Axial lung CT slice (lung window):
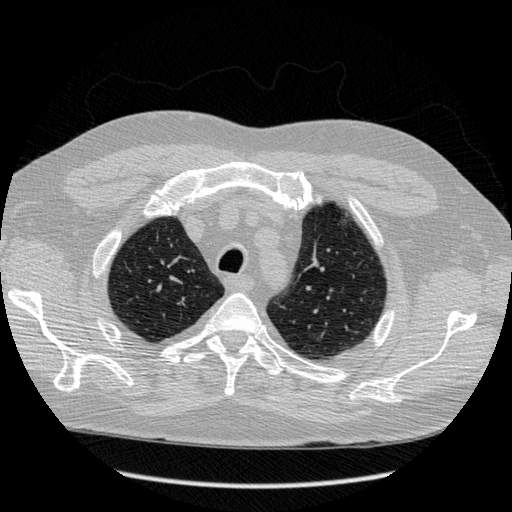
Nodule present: no